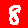
Digit: 8